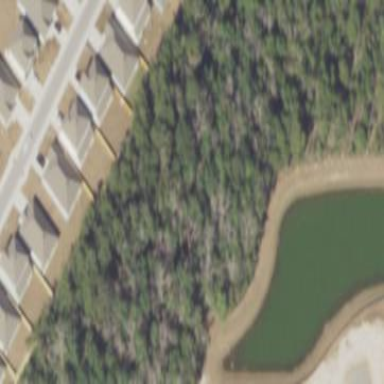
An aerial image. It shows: Pond with natural water.